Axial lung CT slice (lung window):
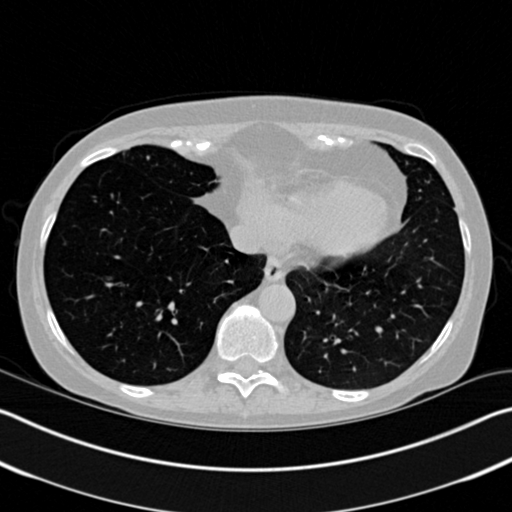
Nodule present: no